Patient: sex M, age 77
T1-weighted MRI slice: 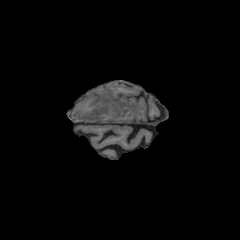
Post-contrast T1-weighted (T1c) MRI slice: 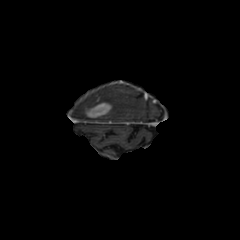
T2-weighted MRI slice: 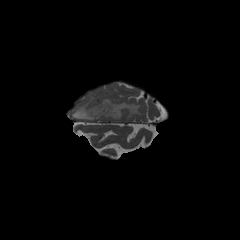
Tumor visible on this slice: yes
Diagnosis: Glioblastoma, IDH-wildtype
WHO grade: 4